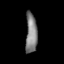
Tissue: lung
Cell type: Epithelial cells
Senescence score: 0.2333
Nuclear area (px): 452
Mean DAPI intensity: 127.845